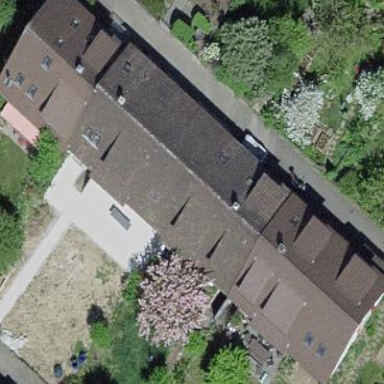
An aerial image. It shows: Terrace-style building with gabled roof.